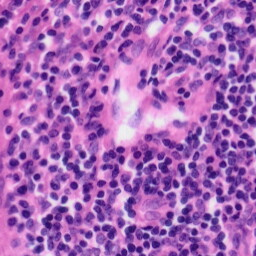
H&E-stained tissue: Tonsil